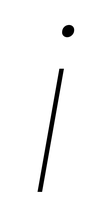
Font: Poppins-ThinItalic